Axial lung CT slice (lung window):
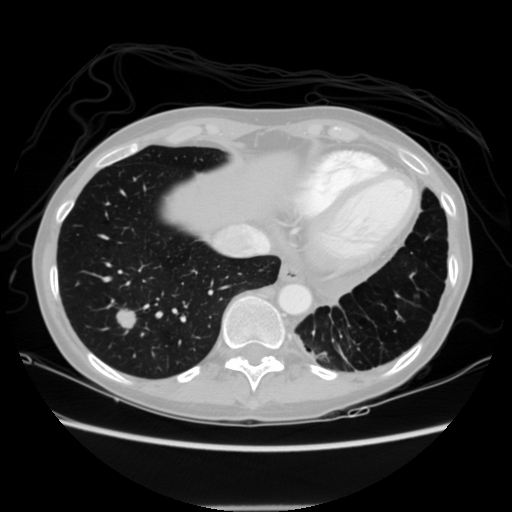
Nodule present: yes
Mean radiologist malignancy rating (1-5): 4